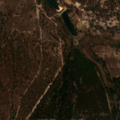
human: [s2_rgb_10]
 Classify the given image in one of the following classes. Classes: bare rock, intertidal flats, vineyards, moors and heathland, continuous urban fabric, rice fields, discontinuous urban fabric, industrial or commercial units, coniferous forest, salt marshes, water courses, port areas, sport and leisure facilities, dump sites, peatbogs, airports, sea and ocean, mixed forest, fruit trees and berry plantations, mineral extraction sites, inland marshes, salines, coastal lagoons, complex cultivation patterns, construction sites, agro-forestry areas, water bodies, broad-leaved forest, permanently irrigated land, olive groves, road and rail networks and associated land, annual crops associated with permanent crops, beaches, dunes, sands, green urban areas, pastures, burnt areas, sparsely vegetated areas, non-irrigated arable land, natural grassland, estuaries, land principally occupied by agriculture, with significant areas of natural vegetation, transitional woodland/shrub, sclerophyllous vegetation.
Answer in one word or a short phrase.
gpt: land principally occupied by agriculture, with significant areas of natural vegetation, broad-leaved forest, coniferous forest, mixed forest, transitional woodland/shrub